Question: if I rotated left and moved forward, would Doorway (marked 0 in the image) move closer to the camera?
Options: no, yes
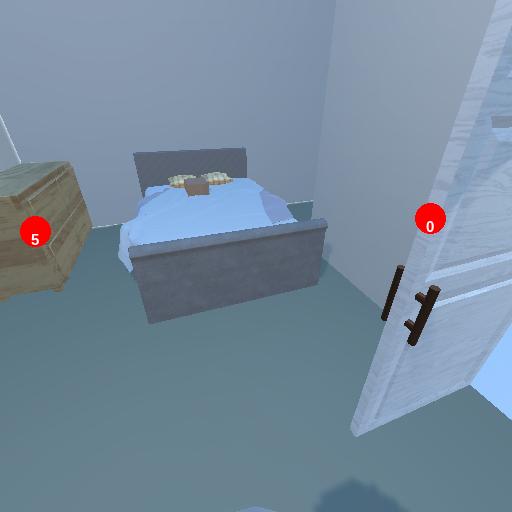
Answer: no